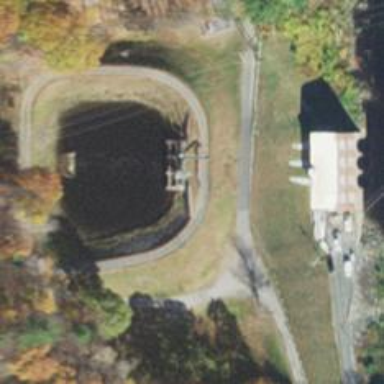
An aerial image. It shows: Dam across waterway.